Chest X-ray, PA view. Patient: 46 years old, sex F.
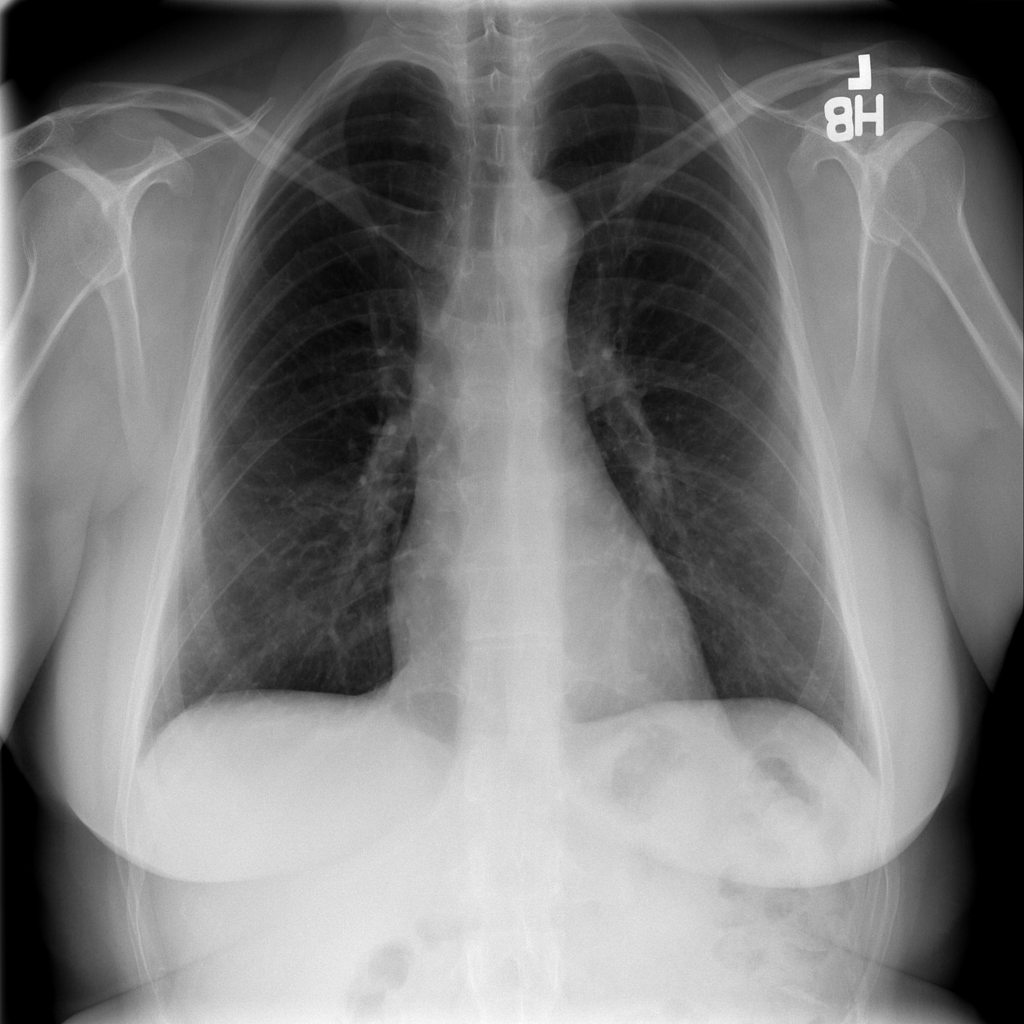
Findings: No Finding